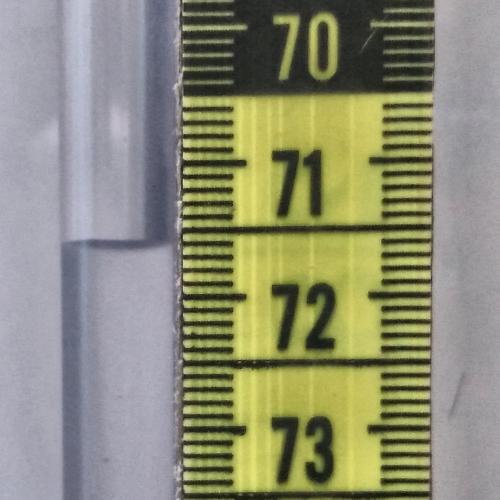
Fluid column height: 71.6 cm